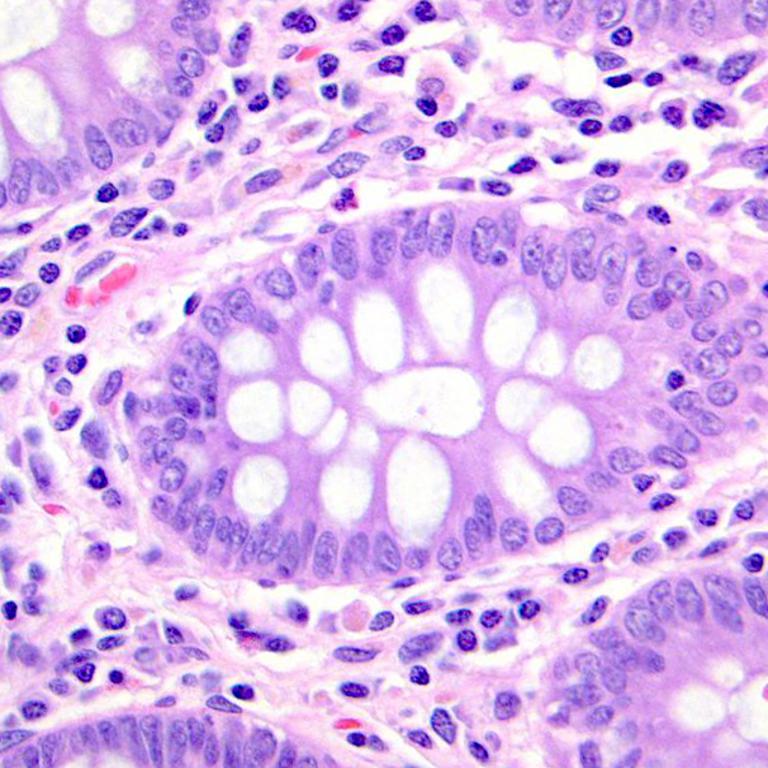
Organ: colon
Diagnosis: benign